Question: I've just updated NetBeans to 8.0 and I've experienced that the editor displays a strange/weird reverse P character at the end of each line.
How do I remove it?
Image:

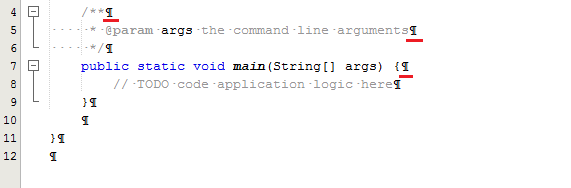
Answer: Please go to 'View' and uncheck the Show Non-Printable objects. That clears off your problem